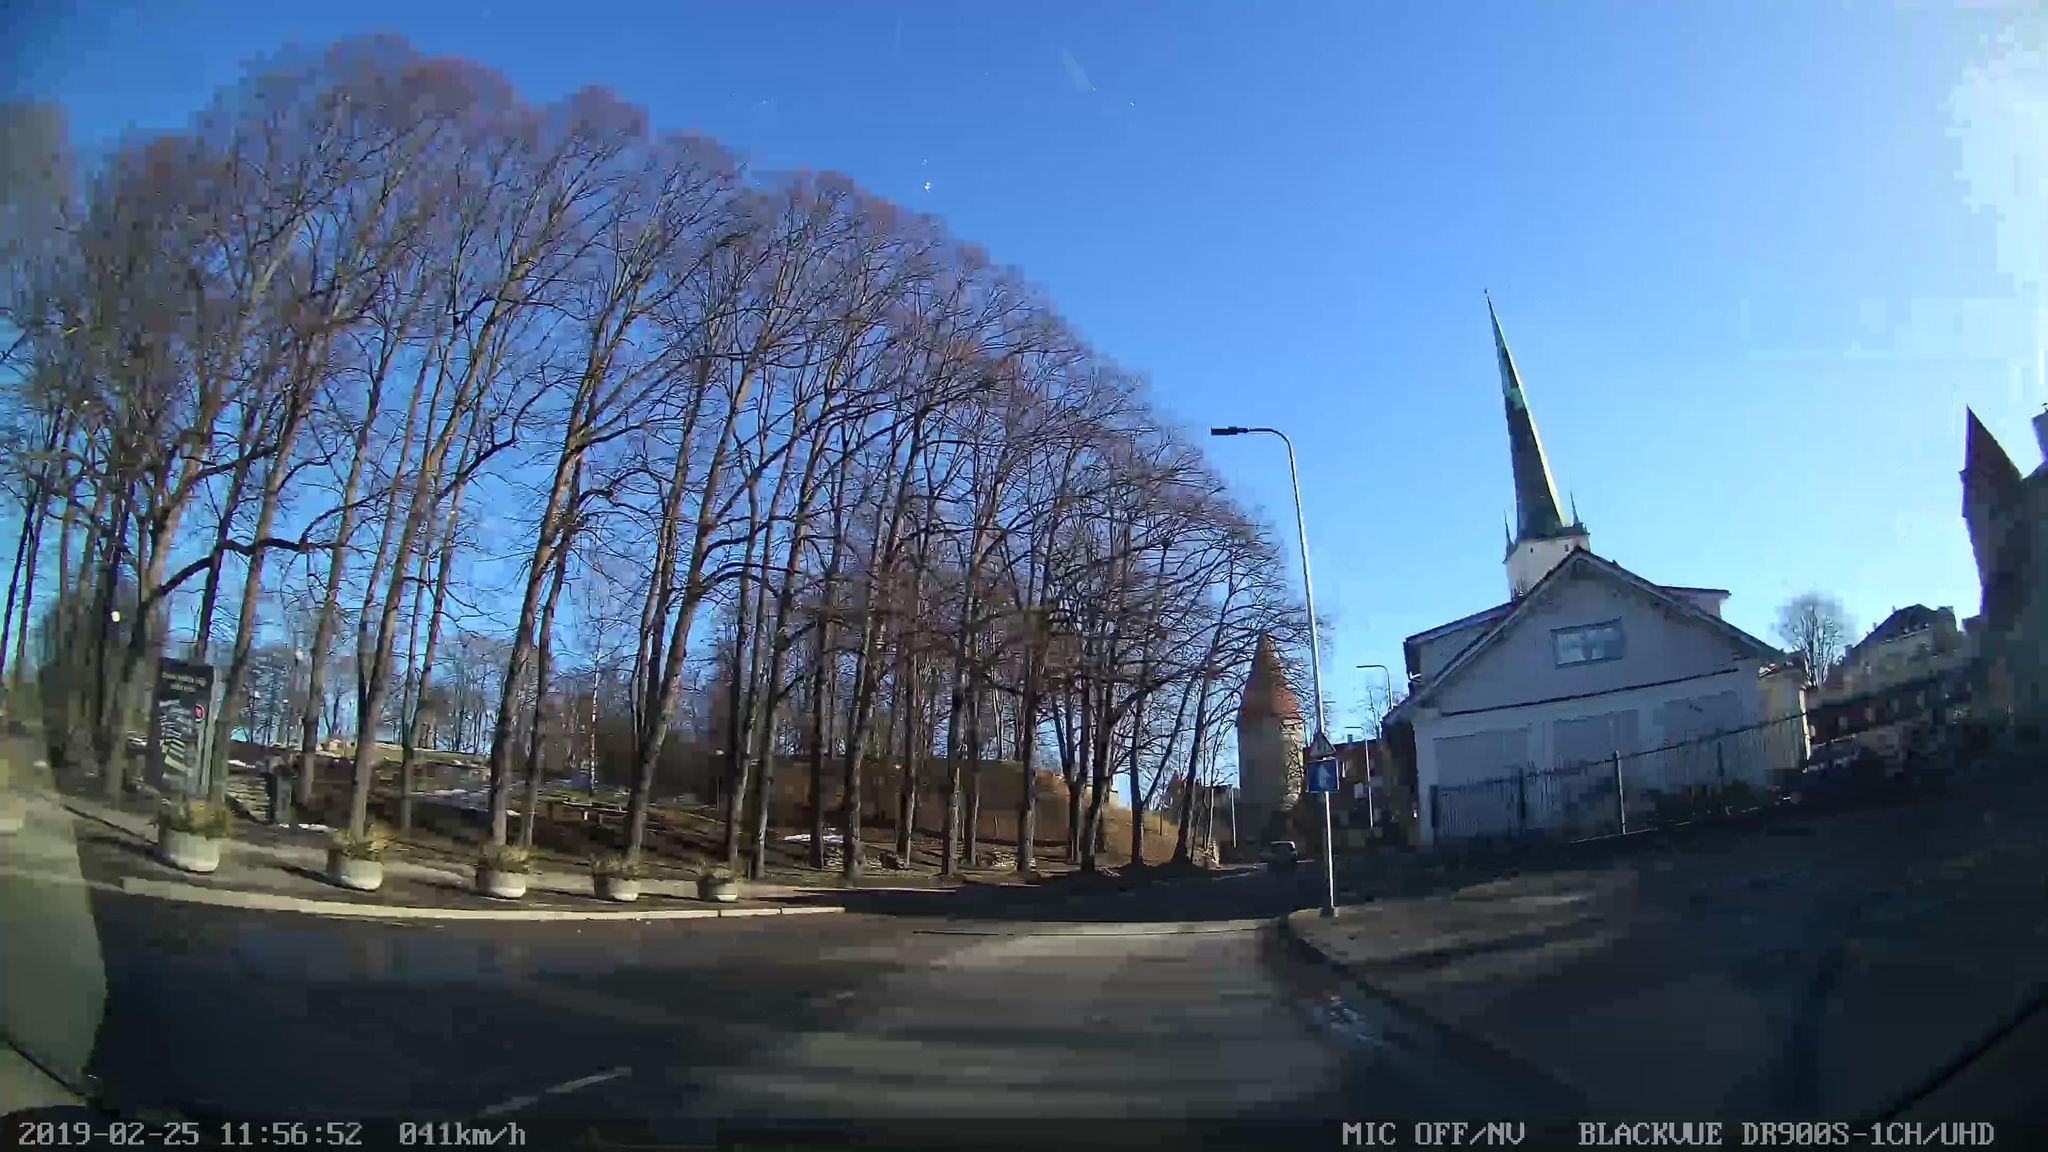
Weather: snowy
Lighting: day
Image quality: good
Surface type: driving surface
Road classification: path, footway
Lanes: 1
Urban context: urban centre
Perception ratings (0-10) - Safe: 4.91, Lively: 5.2, Beautiful: 8.74, Boring: 8.1, Depressing: 2.41, Wealthy: 5.86